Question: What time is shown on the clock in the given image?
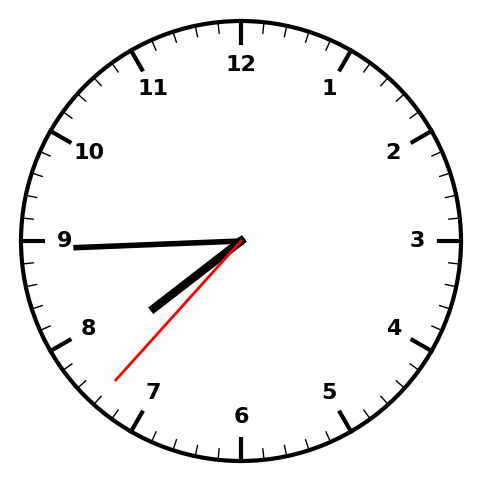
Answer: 07:44:37